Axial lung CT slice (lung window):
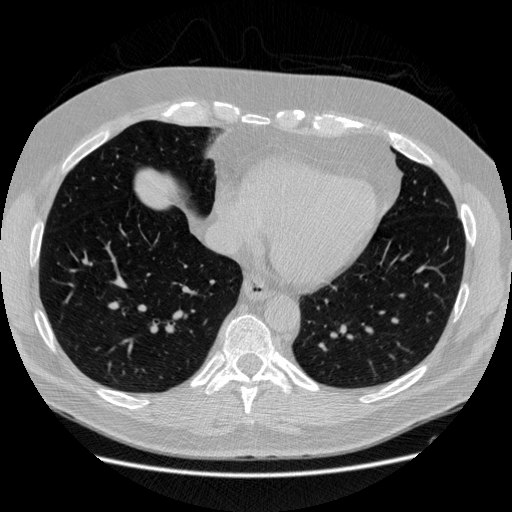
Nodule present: no